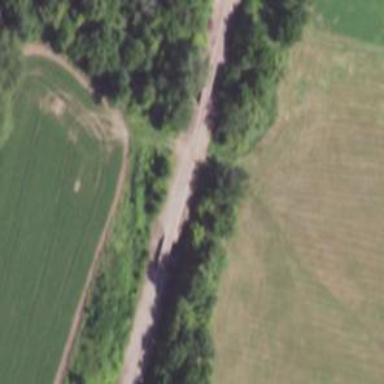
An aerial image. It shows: Railway track.